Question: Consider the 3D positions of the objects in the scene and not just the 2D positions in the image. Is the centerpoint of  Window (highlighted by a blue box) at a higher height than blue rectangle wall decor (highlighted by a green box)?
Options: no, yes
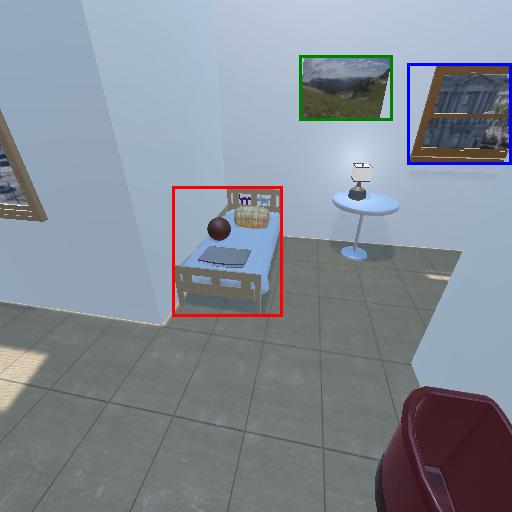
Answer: no